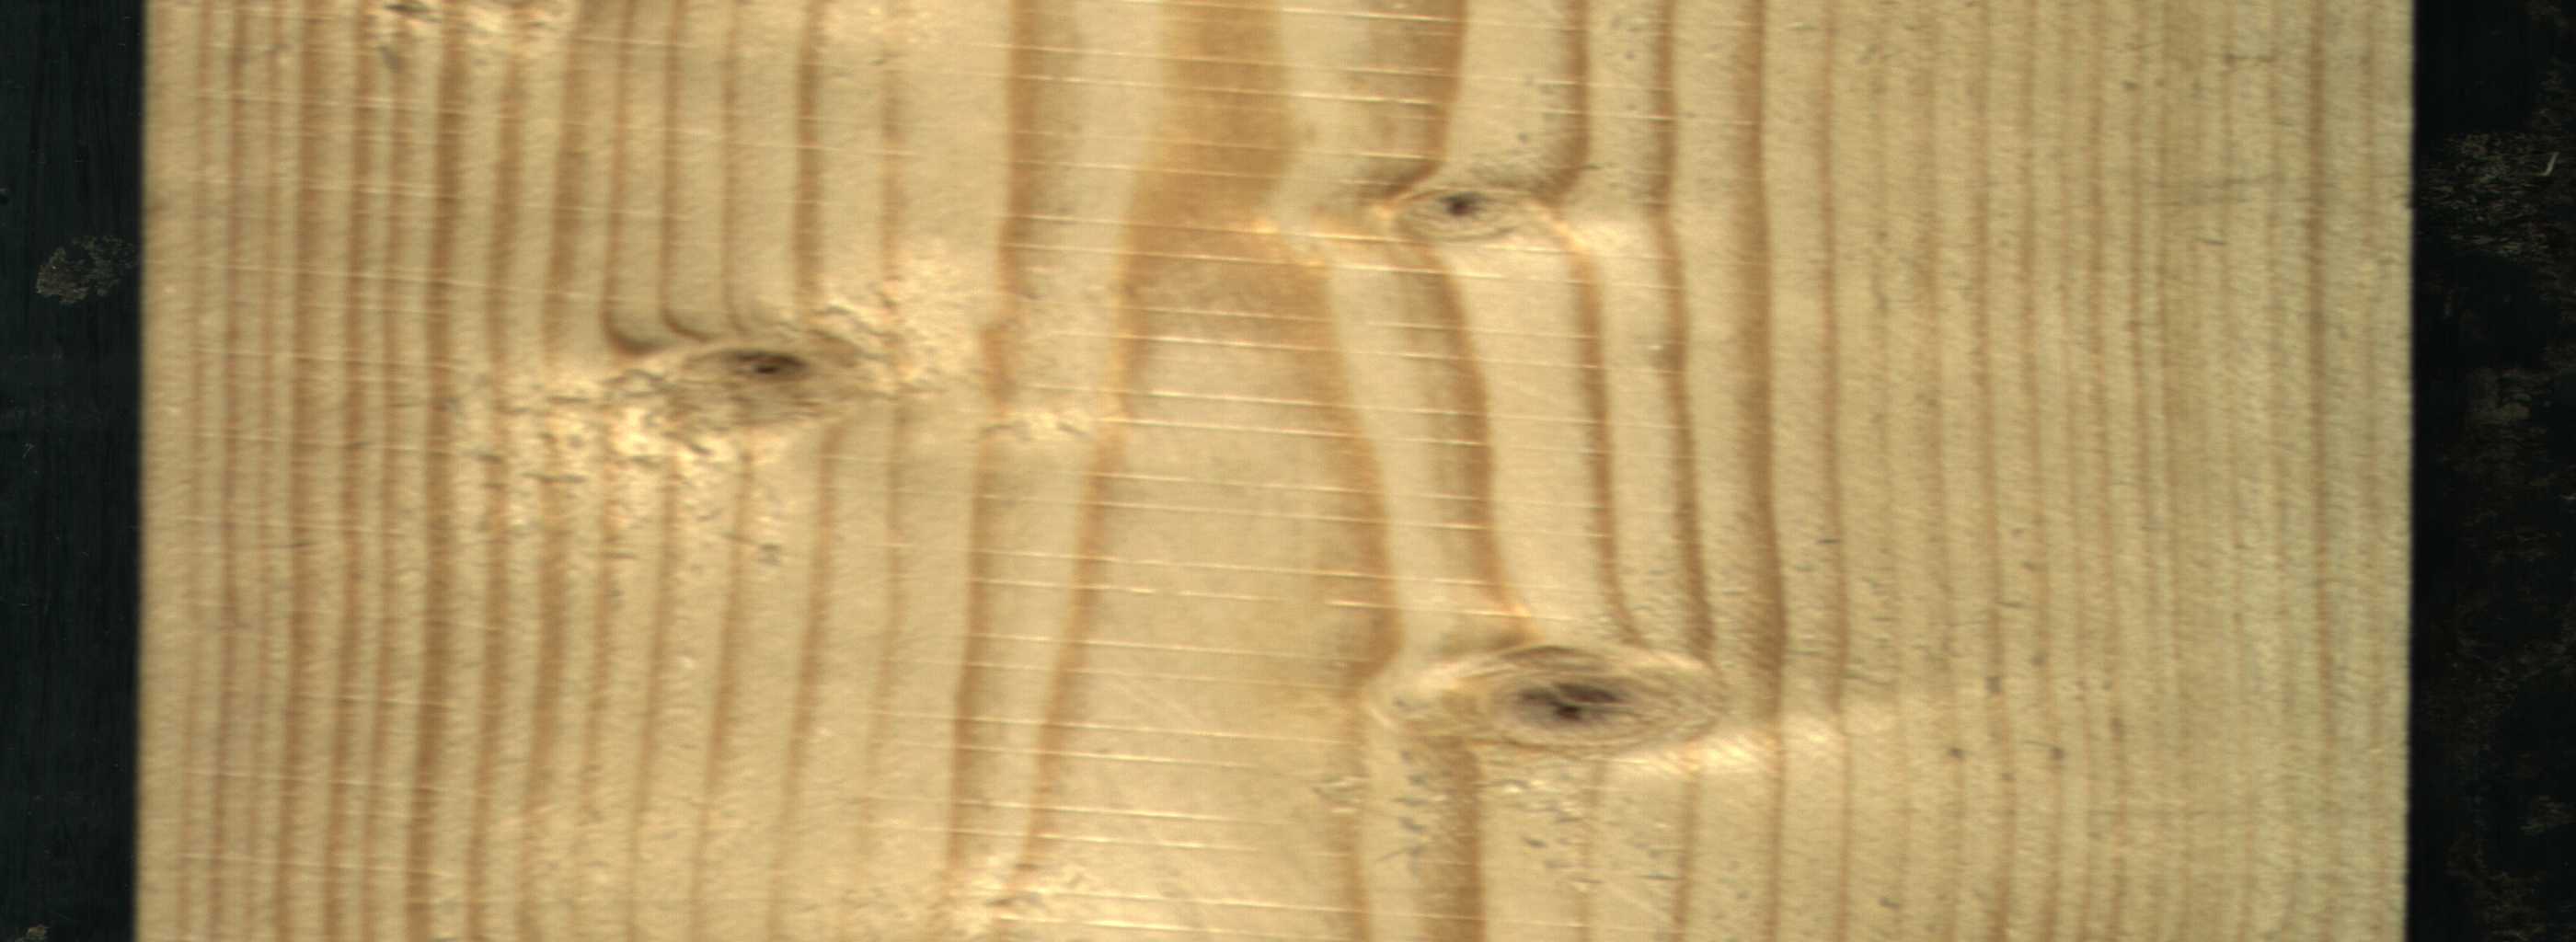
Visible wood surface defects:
Live_Knot
Live_Knot
Live_Knot